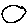
Label: circle